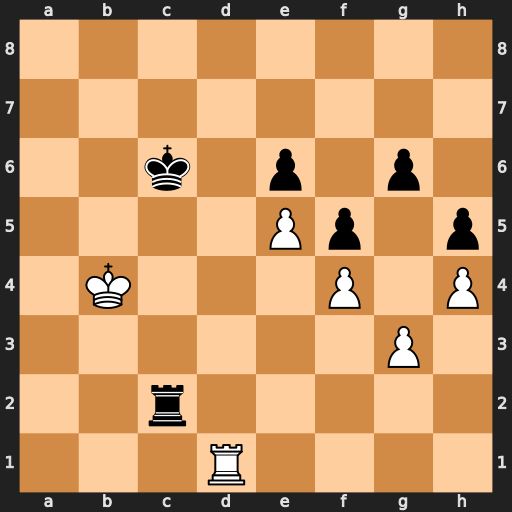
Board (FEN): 8/8/2k1p1p1/4Pp1p/1K3P1P/6P1/2r5/3R4
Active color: w
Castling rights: -
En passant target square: -
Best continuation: Rd6+ Kc7 Rxe6